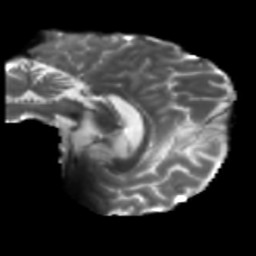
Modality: T2w
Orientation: sagittal
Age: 42
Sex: male
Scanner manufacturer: siemens
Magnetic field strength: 3 T
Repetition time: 5.25 s
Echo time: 0.08 s